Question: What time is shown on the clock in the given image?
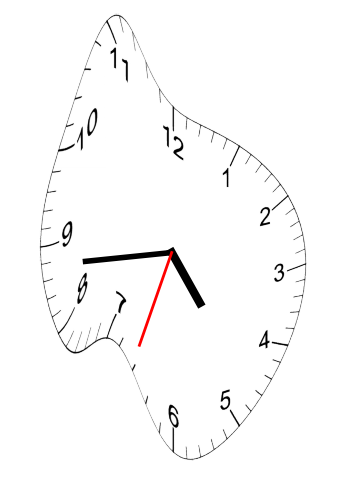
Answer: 04:43:33